【题型】填空题　【知识点】解析几何　【难度】easy
已知直线$l_1:x-2y-16=0$和直线$l_2:x+1=0$，则抛物线$y^2=4x$上的动点$P$到直线$l_1$和$l_2$的距离之和的最小值为\_\_\_\_\_.
【解答】
\noindent \textbf{【答案】}$3\sqrt{5}$

\noindent \textbf{【难度】}0.65

\noindent \textbf{【知识点】}求点到直线的距离、抛物线定义的理解、抛物线上的点到定点和焦点距离的和、差最值

\noindent \textbf{【分析】}利用抛物线的定义将距离和最小值转化为点到直线的距离求解即可.

\noindent \textbf{【详解】}直线$l_2:x+1=0$为抛物线$y^2=4x$的准线，$F(1,0)$为抛物线$y^2=4x$的焦点，

\noindent 过点$P$作$PH\perp l_2$于$H$，作$PM\perp l_1$于$M$，过$F$作$FN\perp l_1$于$N$，

\noindent 由抛物线的定义可得$|PF|=|PH|$，

\noindent $\therefore |PH|+|PM|=|PF|+|PM|\geq |FN|$，当$F,P',N$三点共线时等号成立，

\noindent 又$|FN|=\dfrac{|1-16|}{\sqrt{1+4}}=3\sqrt{5}$，

\noindent 即动点$P$到直线$l_1$和$l_2$的距离之和的最小值为$3\sqrt{5}$.

\noindent 故答案为：$3\sqrt{5}$.

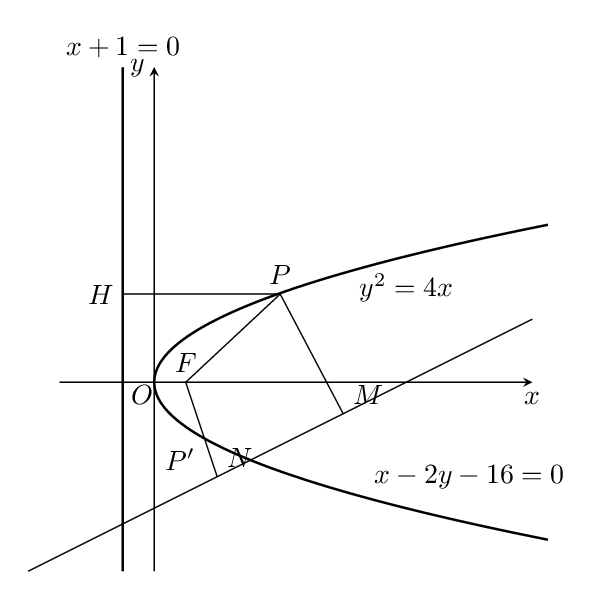